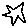
Label: star